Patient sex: M
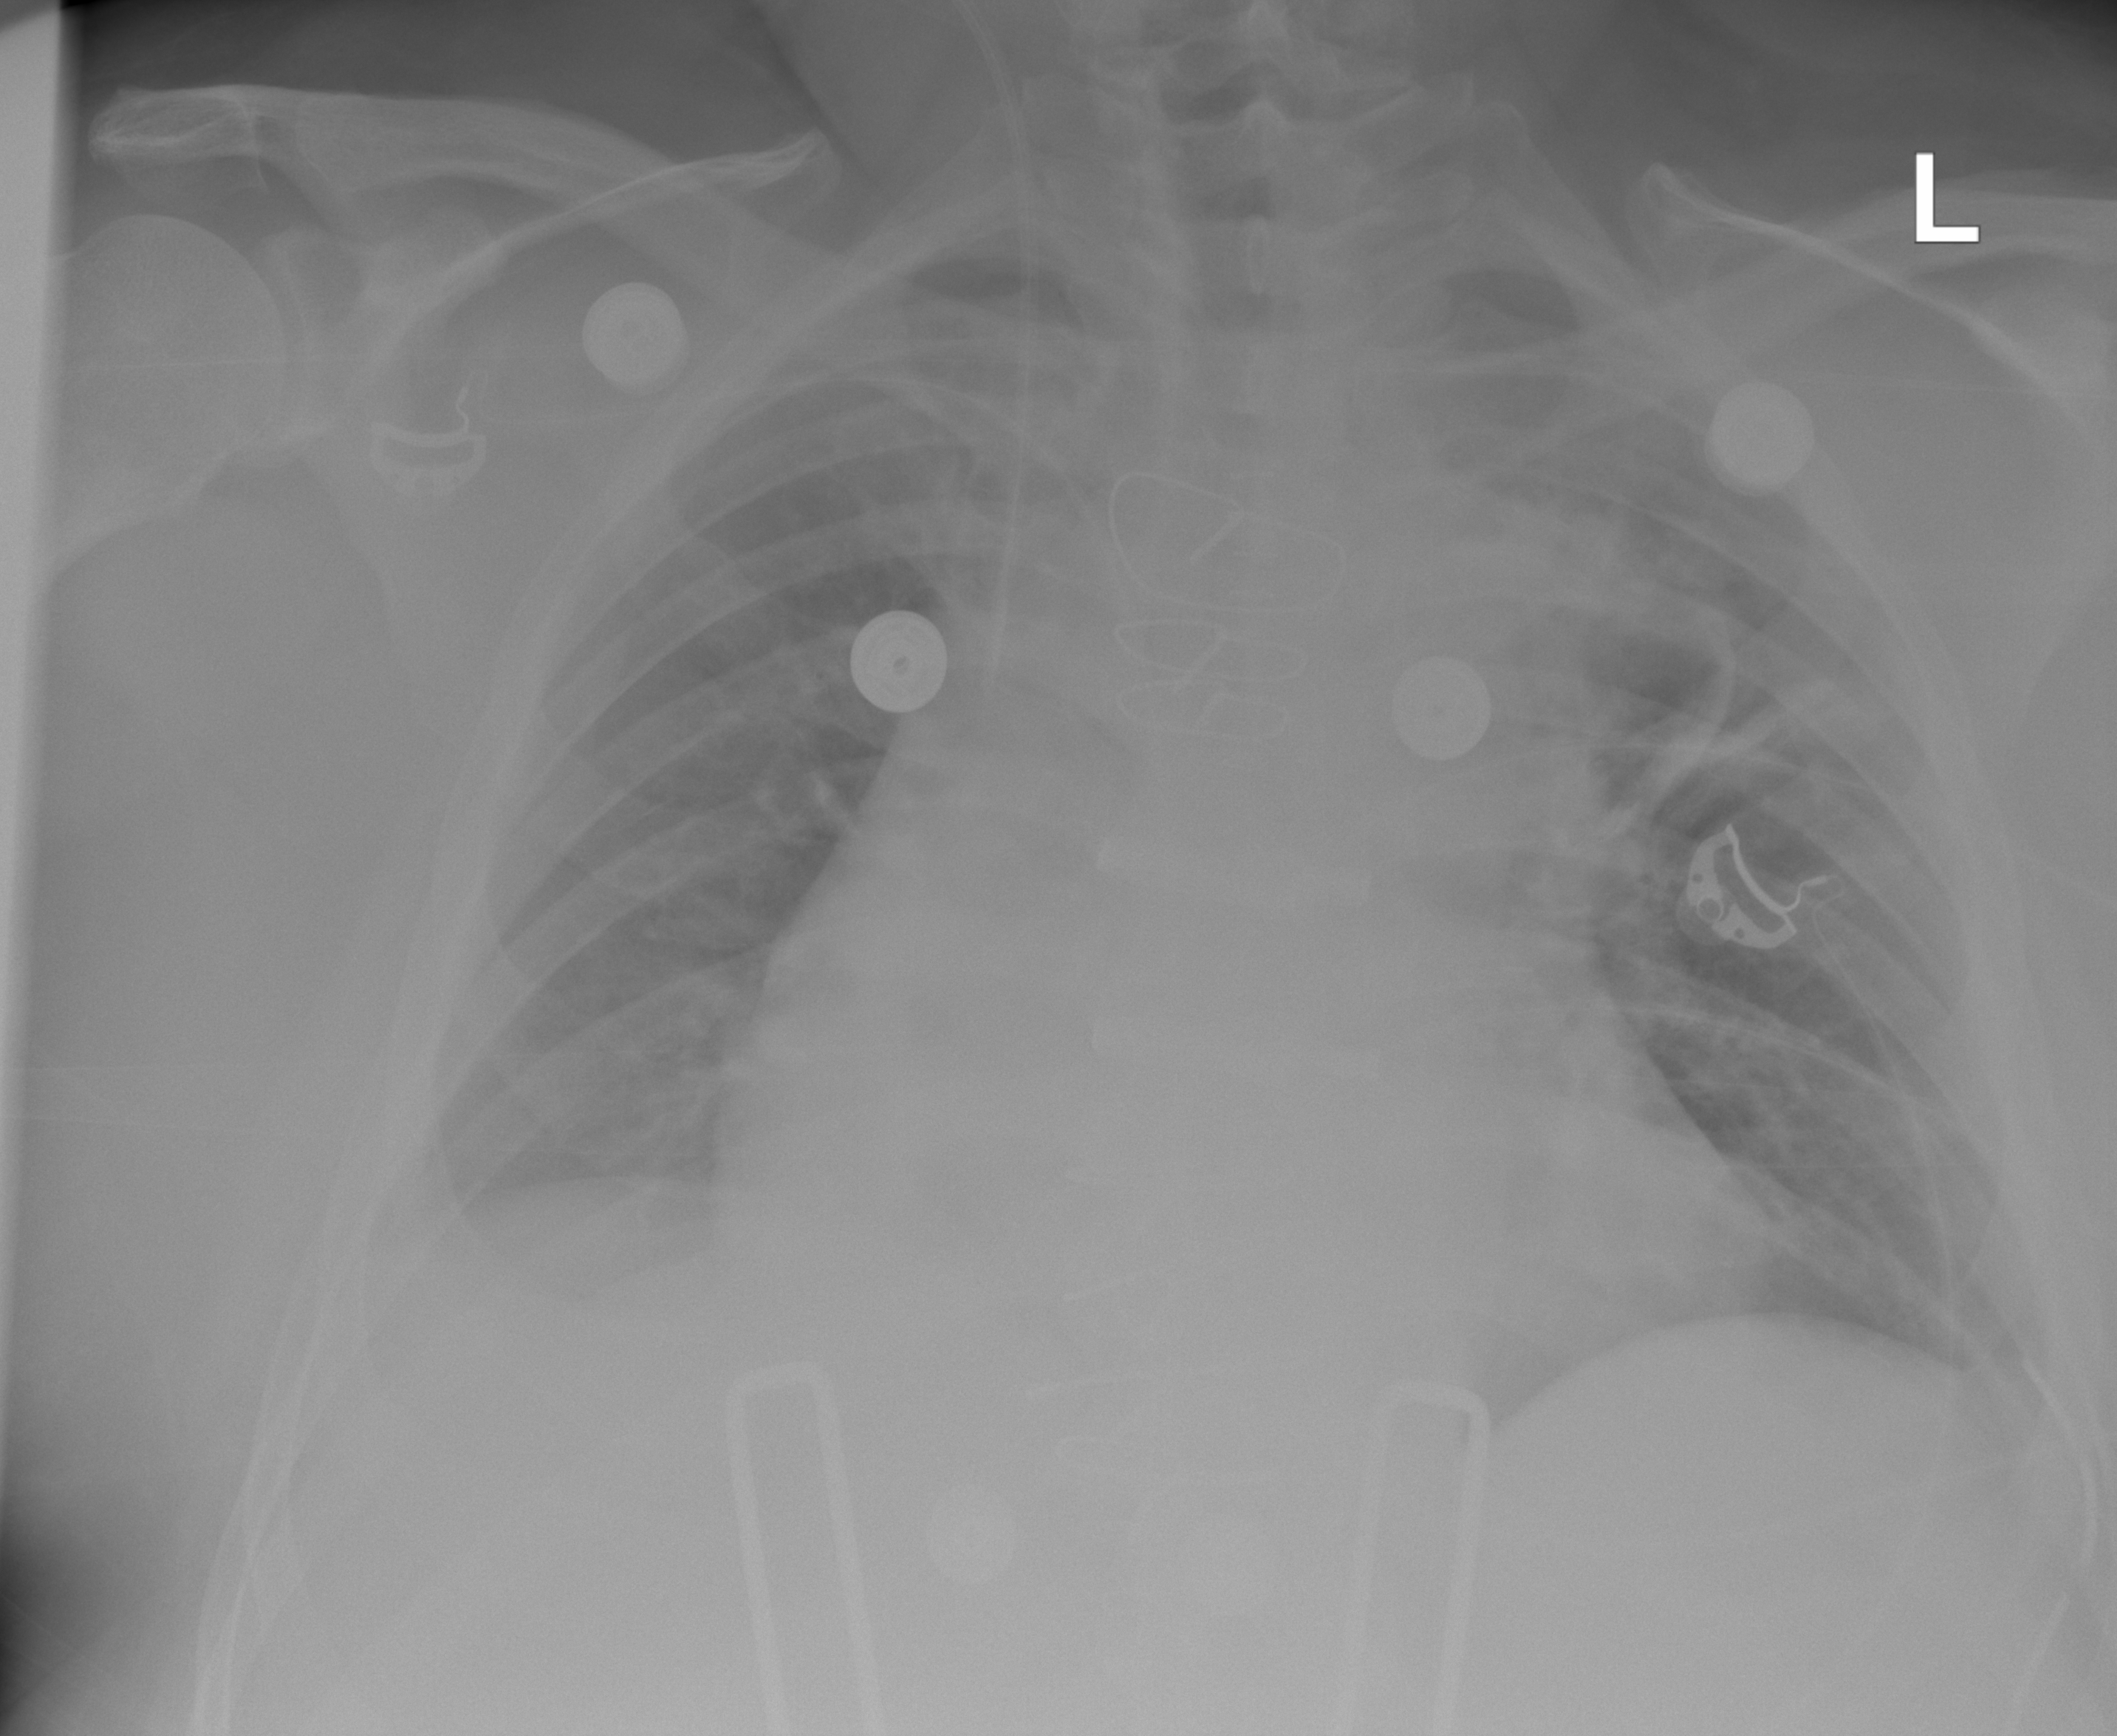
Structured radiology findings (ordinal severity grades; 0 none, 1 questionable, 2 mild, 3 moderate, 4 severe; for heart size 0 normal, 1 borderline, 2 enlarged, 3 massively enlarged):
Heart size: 2
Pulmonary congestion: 2
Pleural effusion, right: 2
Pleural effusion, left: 0
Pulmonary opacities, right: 0
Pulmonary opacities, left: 0
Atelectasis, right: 0
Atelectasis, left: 2